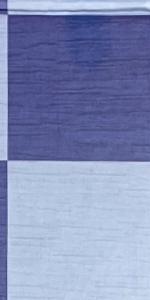
Label: Empty